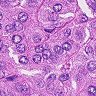
Metastatic tissue present: yes